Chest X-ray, AP view. Patient: 29 years old, sex M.
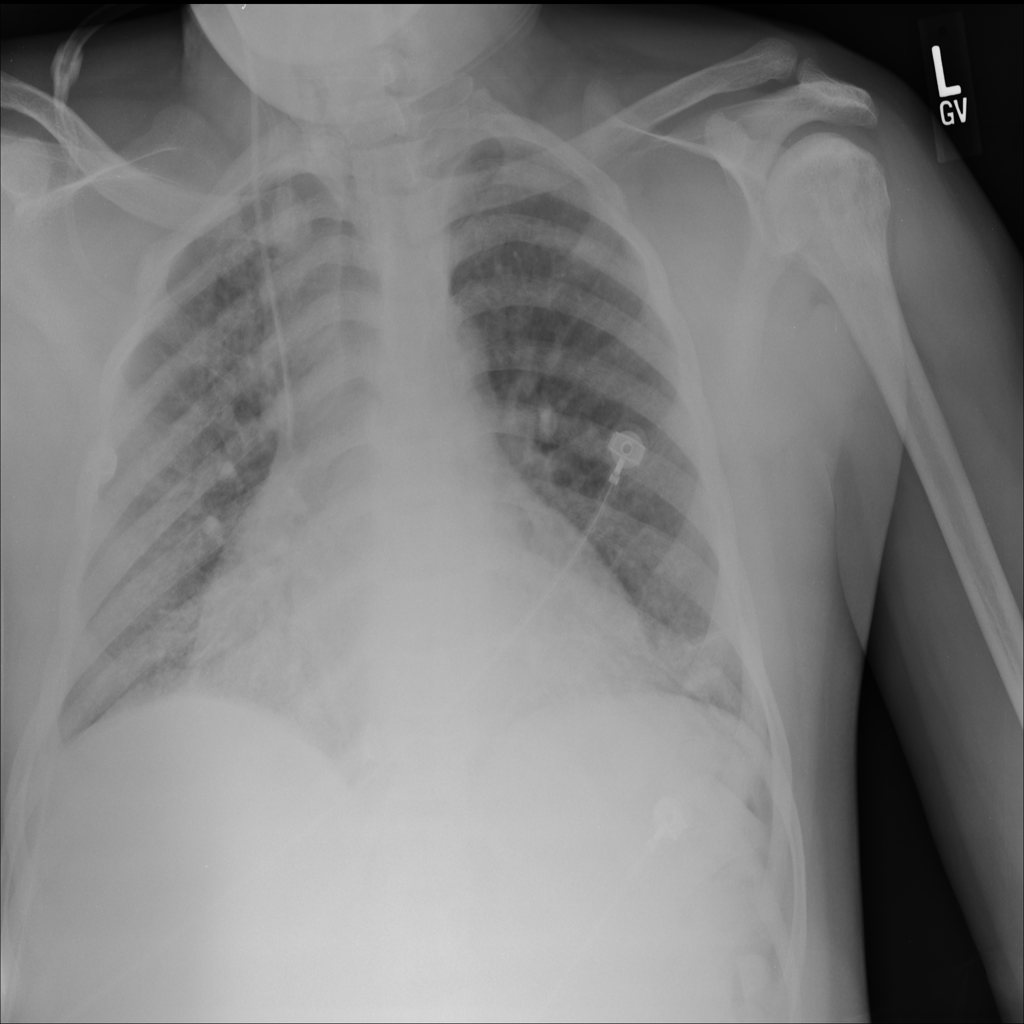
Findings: Atelectasis